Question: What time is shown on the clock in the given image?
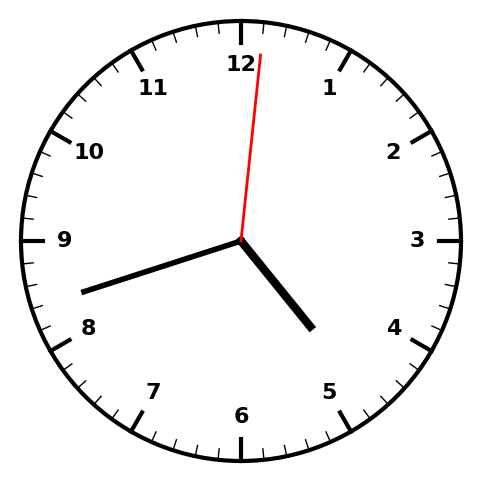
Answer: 04:42:01